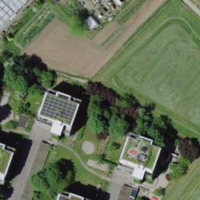
EUNIS habitat code: 55
Species observed at this site:
Clematis vitalba